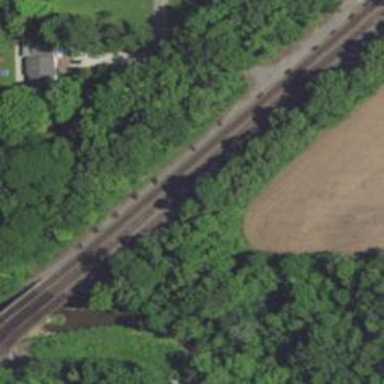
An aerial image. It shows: Railway siding for service.